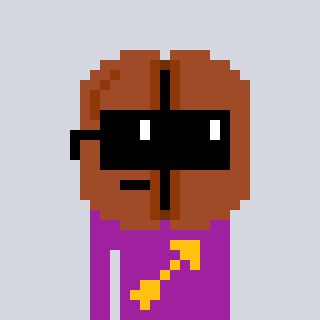
a pixel art character with square black sunglasses, a coffeebean-shaped head and a magenta-colored body on a cool background